Field crop: maize
Growth stage: 1
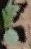
Species: datura